Question: I have a three-tier navigation structure where hovering over an item in the secondary level should show a div, which contains the tertiary level.
I have included a screenshot to help illustrate this:

The markup I'm using to create this is (sanitised) roughly as below:
'''
<menu class="secondary-nav">
<li>
<a href="#">
One
</a>
<div class="dropdown-menu">
<ul>
<li>A</li>
<li>B</li>
<li>C</li>
</ul>
</div>
</li>
</menu>
'''
When you hover over 'Level 2', the 'Tertiary Level' div should appear. To do this, I use CSS such as the below:
'''
menu.secondary-nav .dropdown-menu {display: none;}
menu.secondary-nav a:hover .dropdown-menu {display: block;}
'''
In IE6, when I hover over 'Level 2', nothing happens. This is only a problem in IE6 - all other browsers work fine. Is there something wrong with my CSS selectors?
Many thanks.
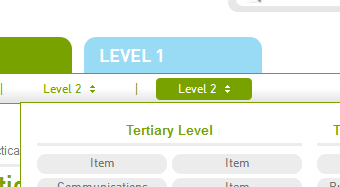
Answer: You can use the great <URL>.
Just add to your html:
'''
<!--[if lt IE 7]>
<script src="http://ie7-js.googlecode.com/svn/version/2.1(beta4)/IE7.js"></script>
<![endif]-->
'''
This will make ie6 suport ':hover' on all elements like in <URL>.